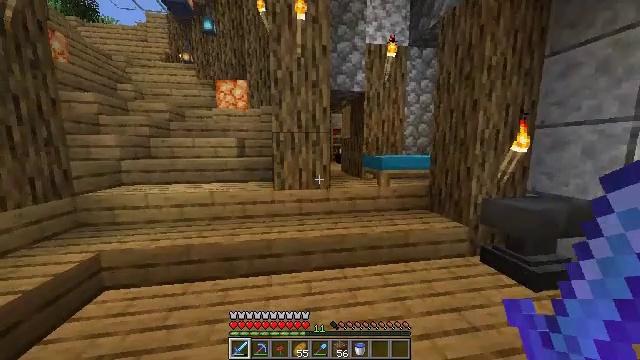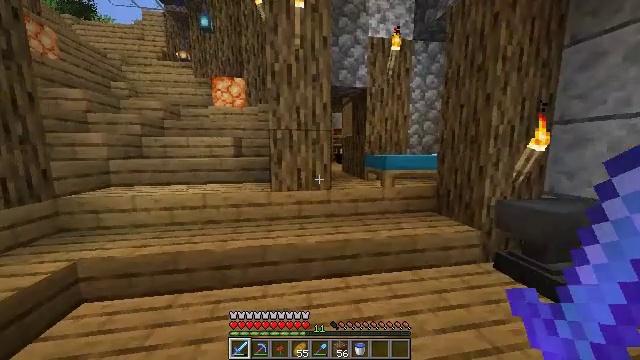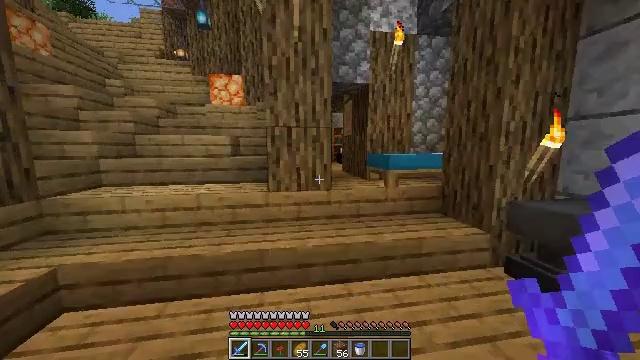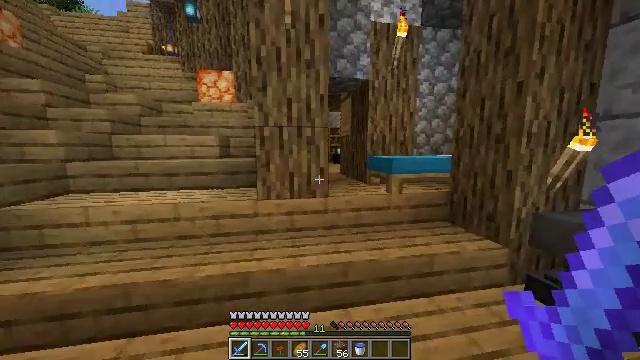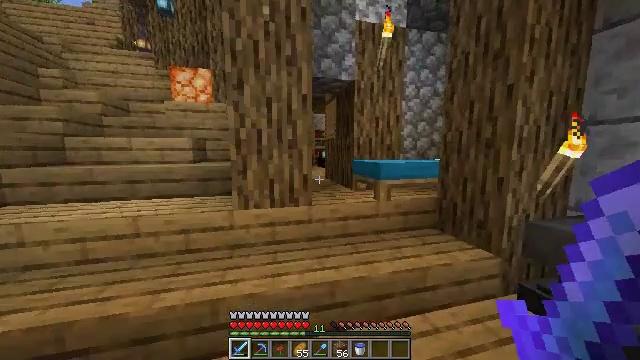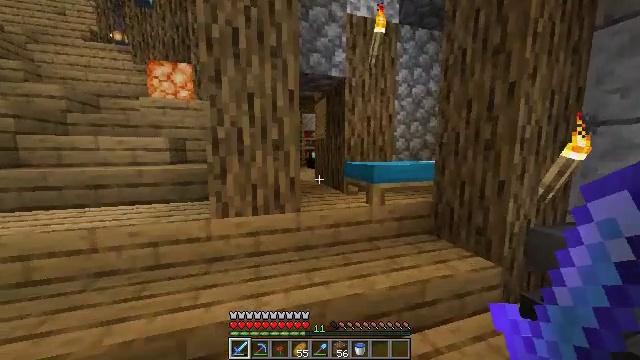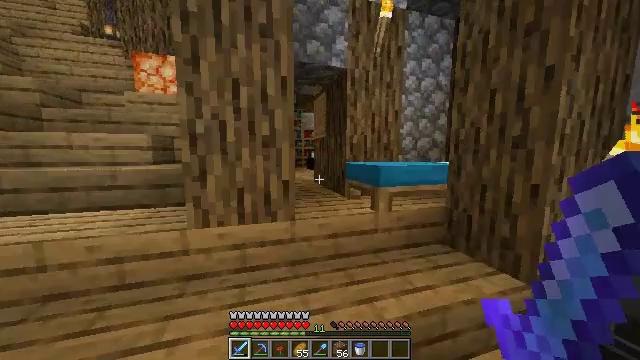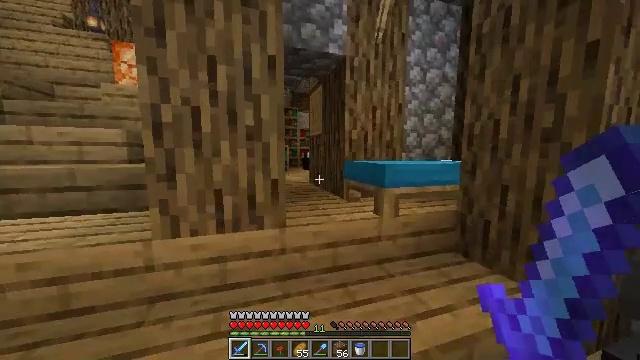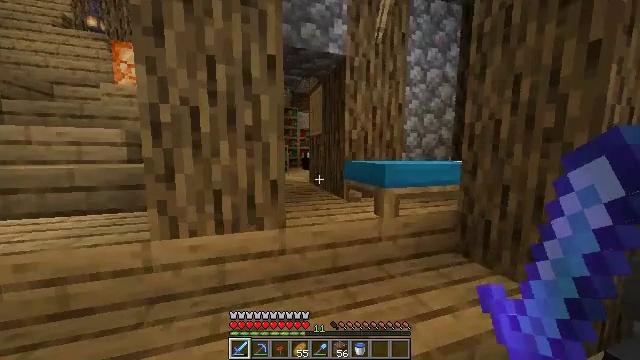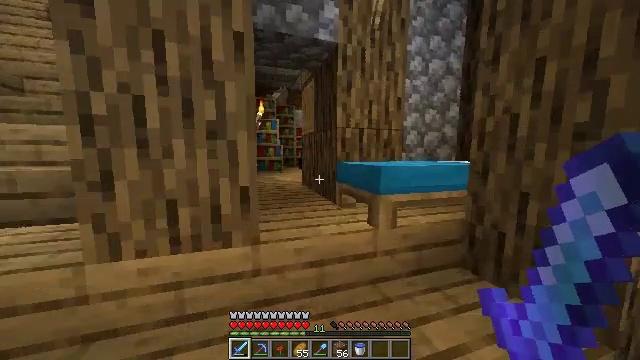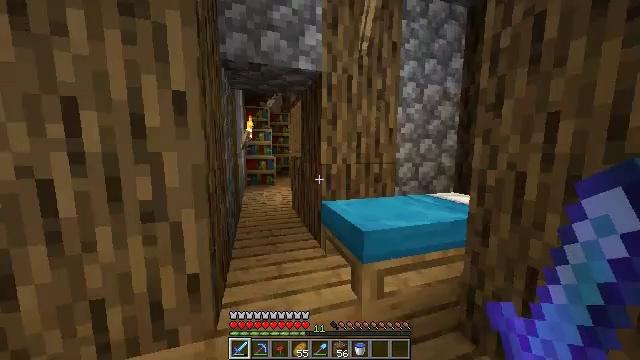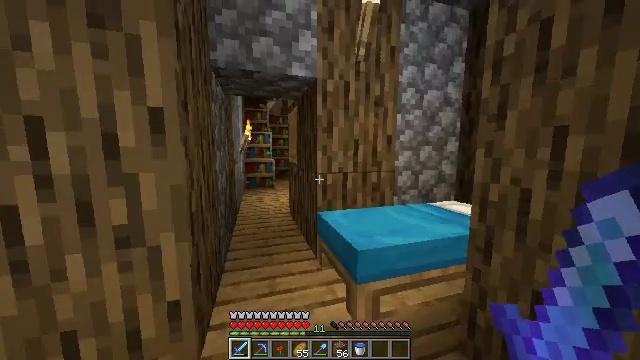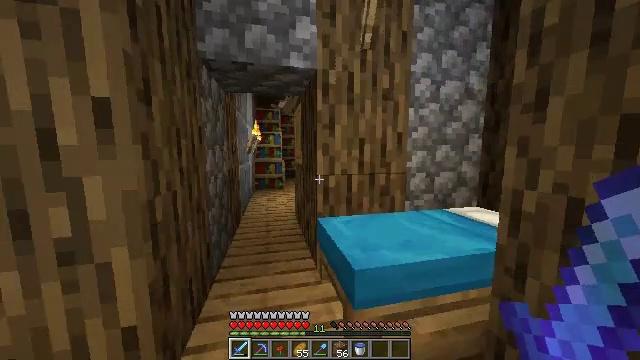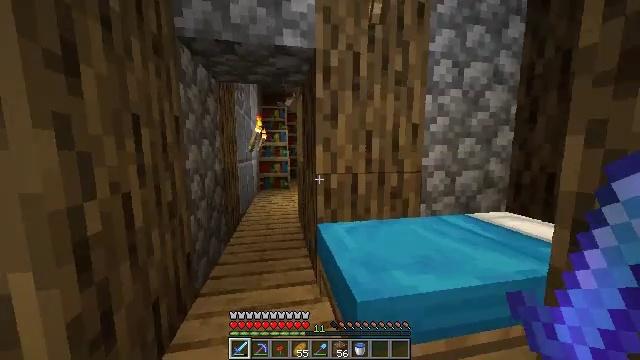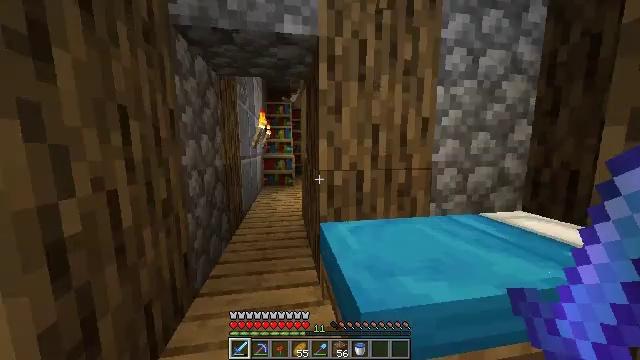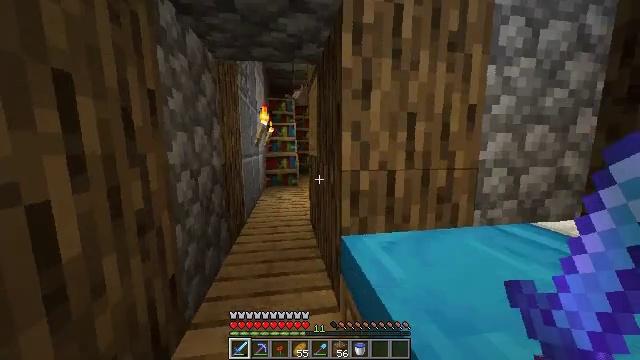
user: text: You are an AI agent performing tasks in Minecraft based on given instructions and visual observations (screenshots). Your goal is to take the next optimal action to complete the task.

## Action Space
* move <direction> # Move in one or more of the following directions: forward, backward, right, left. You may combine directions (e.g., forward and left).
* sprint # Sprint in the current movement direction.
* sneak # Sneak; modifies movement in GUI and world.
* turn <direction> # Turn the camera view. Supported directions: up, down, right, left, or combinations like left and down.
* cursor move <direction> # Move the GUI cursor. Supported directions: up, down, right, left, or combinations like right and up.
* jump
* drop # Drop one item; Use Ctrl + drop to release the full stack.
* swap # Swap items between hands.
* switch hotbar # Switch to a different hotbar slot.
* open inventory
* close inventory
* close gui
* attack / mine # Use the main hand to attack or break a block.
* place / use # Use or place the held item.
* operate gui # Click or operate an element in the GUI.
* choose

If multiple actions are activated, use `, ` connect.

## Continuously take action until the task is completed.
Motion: motion action
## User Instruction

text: Mine the oak log.
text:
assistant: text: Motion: move forward
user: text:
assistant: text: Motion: move forward
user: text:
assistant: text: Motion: move forward
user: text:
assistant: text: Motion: move forward, turn right
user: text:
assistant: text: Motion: move forward, turn right
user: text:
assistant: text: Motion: move forward
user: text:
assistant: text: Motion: move forward
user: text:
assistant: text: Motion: move forward and move right
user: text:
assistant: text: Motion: move forward and move right
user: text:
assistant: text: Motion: move forward and move right
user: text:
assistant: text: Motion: move forward and move right
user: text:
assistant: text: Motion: move forward, turn left
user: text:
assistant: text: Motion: move forward, turn left
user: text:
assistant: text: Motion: move forward and move left, turn left
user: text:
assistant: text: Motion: move forward and move left
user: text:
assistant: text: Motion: move forward and move left
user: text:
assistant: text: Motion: move forward and move left
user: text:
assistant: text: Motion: move forward and move left
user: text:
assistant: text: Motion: move forward and move left
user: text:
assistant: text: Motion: move forward
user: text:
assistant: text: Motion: move forward
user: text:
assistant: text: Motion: move forward
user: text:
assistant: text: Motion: move forward
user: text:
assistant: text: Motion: move forward
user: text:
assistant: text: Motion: move forward
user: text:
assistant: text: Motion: move forward
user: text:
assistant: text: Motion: move forward
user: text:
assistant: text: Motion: move forward and move left, turn right
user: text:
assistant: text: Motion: move forward and move left, turn right
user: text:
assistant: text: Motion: move forward and move left, turn right